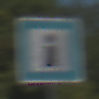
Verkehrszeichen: Informationsstelle
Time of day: Midday
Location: Outdoor (RoadRail)
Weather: Clear
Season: NotSpecified
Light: Natural